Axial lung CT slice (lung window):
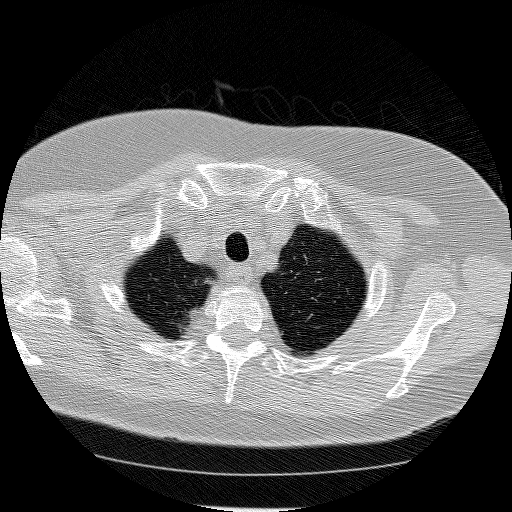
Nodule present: no